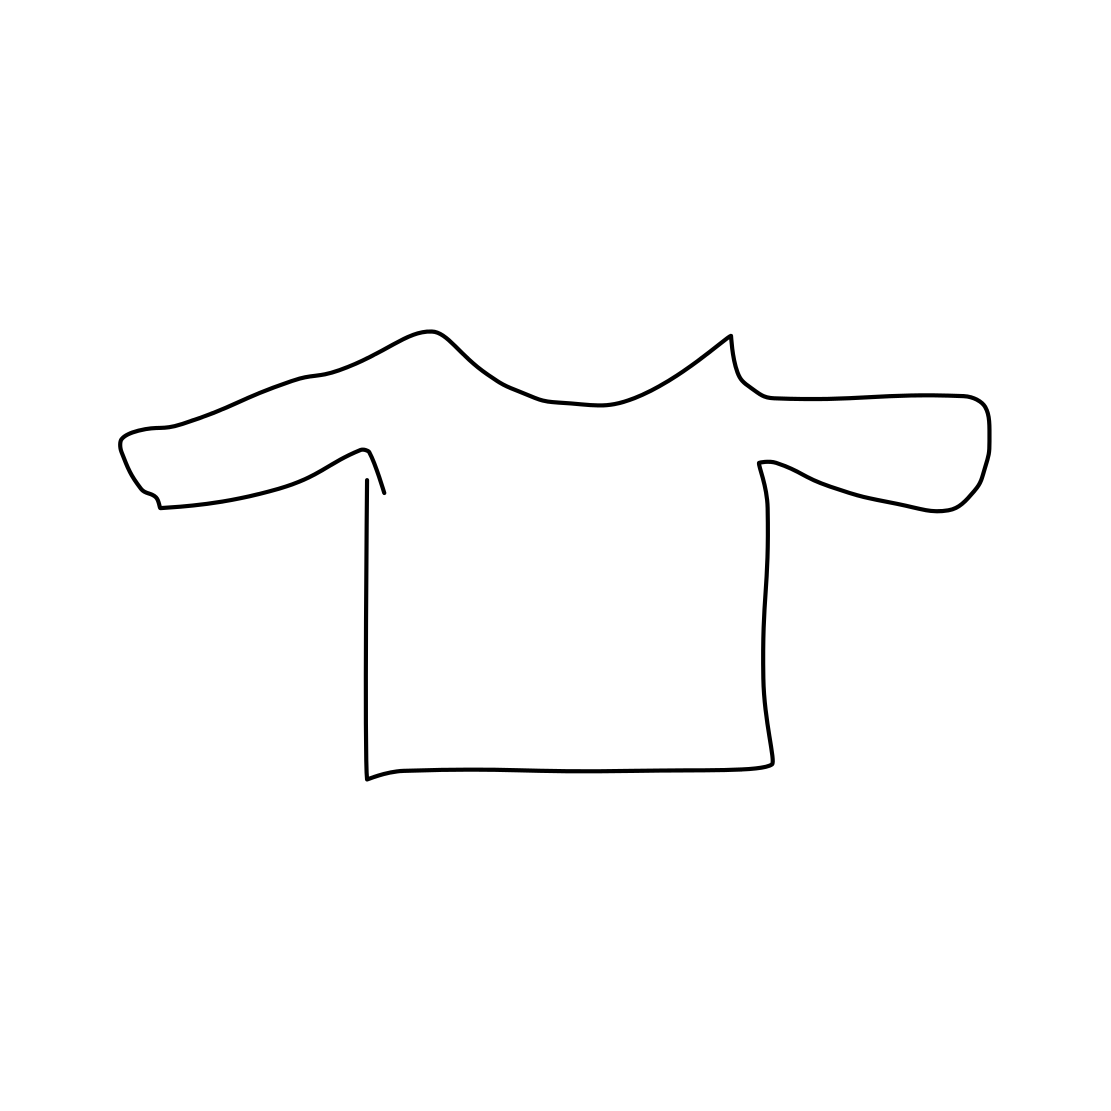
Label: t-shirt